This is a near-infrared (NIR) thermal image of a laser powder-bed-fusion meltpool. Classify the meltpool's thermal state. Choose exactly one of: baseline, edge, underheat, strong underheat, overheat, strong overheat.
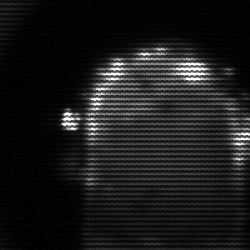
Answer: baseline